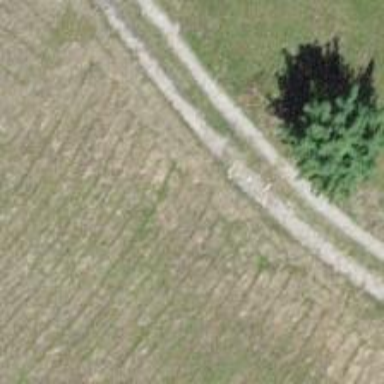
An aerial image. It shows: Track road with grade 4 track type. The piste grooming is classic for hiking.